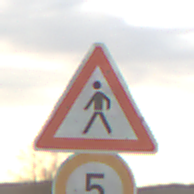
Verkehrszeichen: FussgaengerRechts
Zusatzzeichen unten: Geschwindigkeit5
Umgebung: Outdoor, Nature
Tageszeit: SunriseSunset
Wetter: PartlyCloudy
Licht: Natural
Jahreszeit: NotSpecified
Kontrast: LowContrast